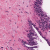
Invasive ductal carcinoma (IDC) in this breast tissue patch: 0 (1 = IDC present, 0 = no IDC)